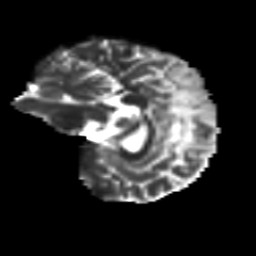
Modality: T2w
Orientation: sagittal
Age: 34
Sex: female
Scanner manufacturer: siemens
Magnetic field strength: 3 T
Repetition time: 8.6 s
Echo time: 0.095 s